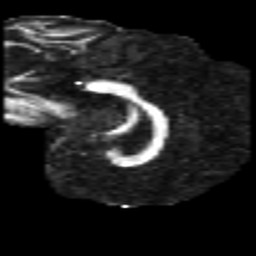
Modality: FA
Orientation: sagittal
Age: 29
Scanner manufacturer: philips
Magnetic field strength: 3 T
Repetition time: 8.6 s
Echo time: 0.127 s